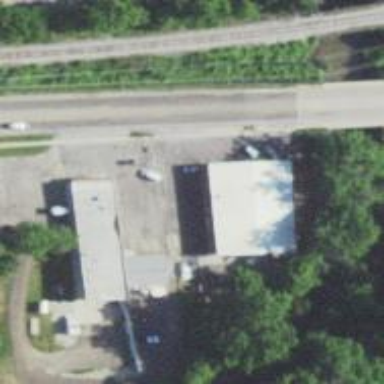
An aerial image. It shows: Veterinary facility.